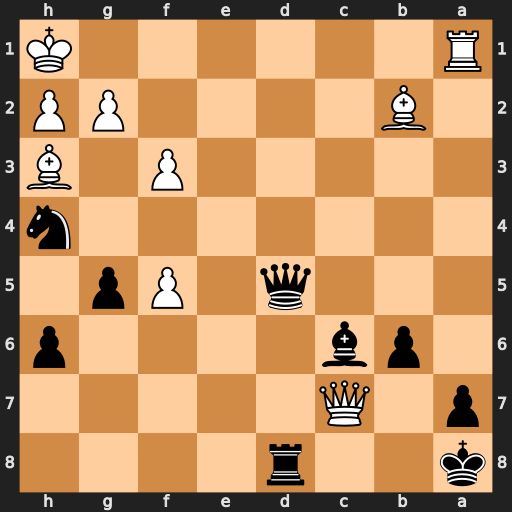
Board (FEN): k2r4/p1Q5/1pb4p/3q1Pp1/7n/5P1B/1B4PP/R6K
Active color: b
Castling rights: -
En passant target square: -
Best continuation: Qd1+ Rxd1 Rxd1#